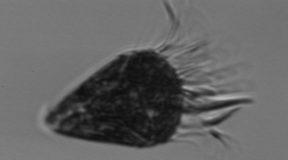
Label: Strombidium_wulffi